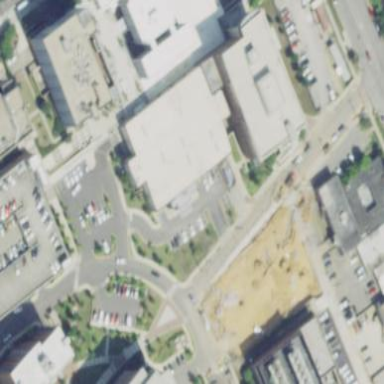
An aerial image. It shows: View of university building.